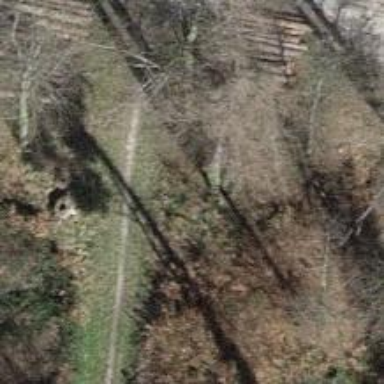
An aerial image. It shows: Path.